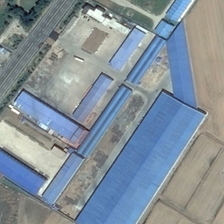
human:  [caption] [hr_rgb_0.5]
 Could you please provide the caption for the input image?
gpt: a group of factory buildings of blue roof is lying between the road and a farmland .

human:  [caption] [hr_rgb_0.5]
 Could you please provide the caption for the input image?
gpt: a group of factory buildings of blue roof is lying between the road and a farmland .

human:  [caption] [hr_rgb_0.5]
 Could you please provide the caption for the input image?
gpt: several workshop buildings with blue roofs are surrounded by a straight road and bald land .

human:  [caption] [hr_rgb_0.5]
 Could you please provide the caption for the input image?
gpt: some blue rectangle factory mills are beside the highway .

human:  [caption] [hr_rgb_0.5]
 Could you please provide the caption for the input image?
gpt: several blue roof buildings are between a road and several barelands .